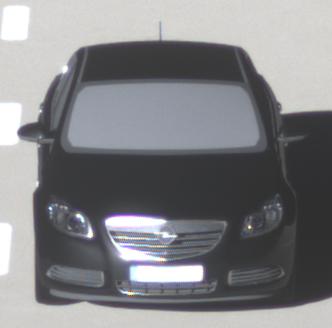
Make: Opel
Model: Insignia 1.6
Detailed model: Insignia (A) Notch Back
Model produced from: 2008/11
Model produced until: 2008/12
Doors: 4
Color: black
Road condition: dry road
Daytime: sunrise or sunset
Contrast: high contrast